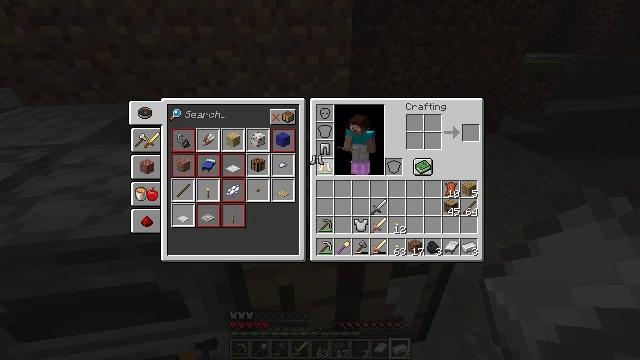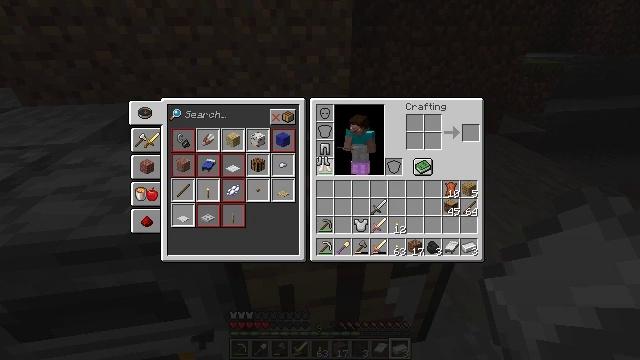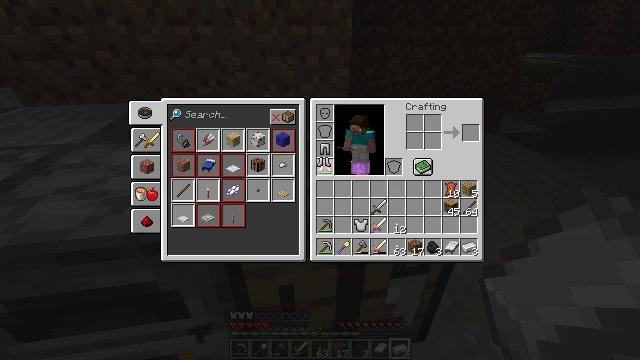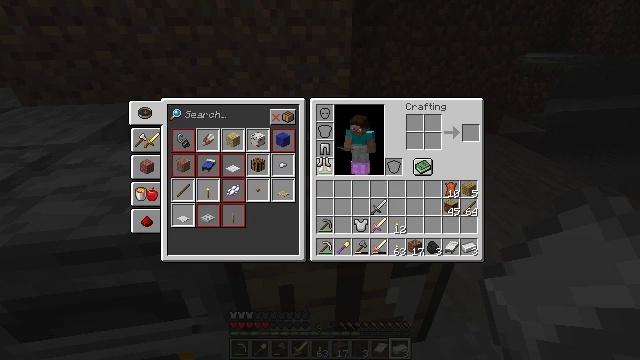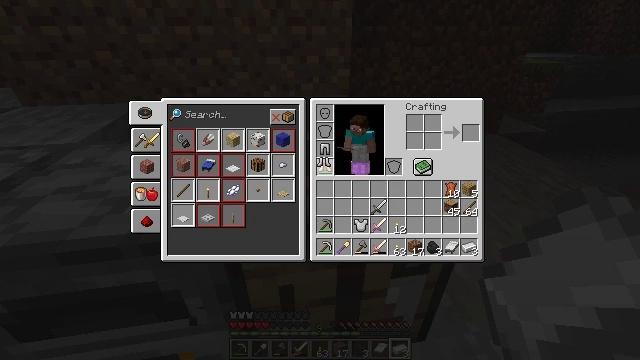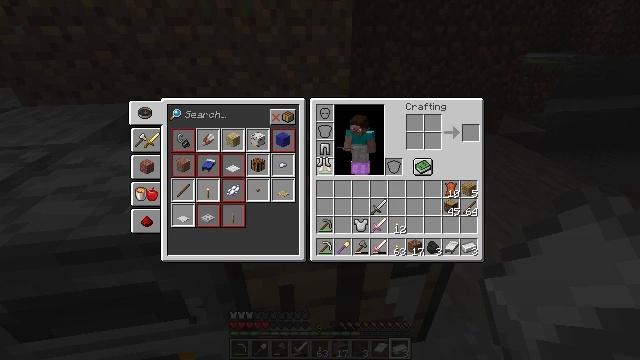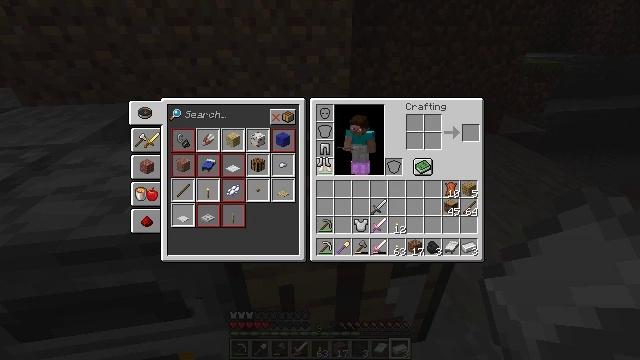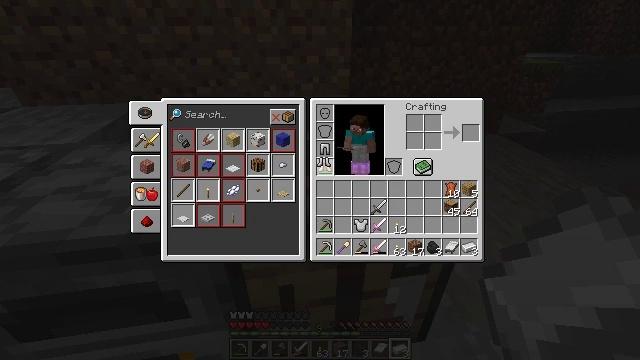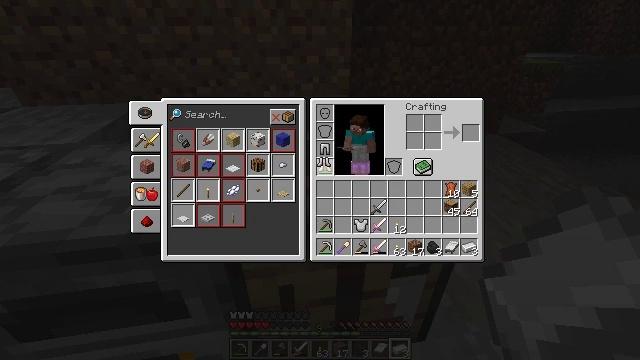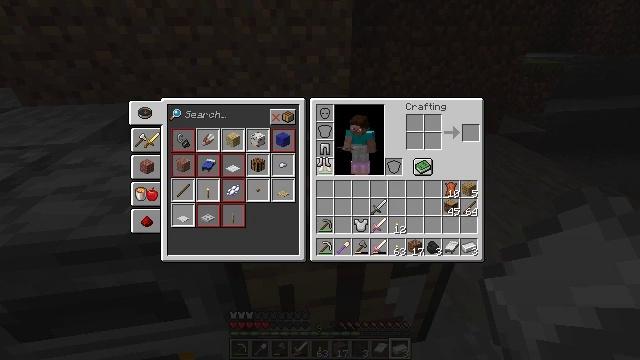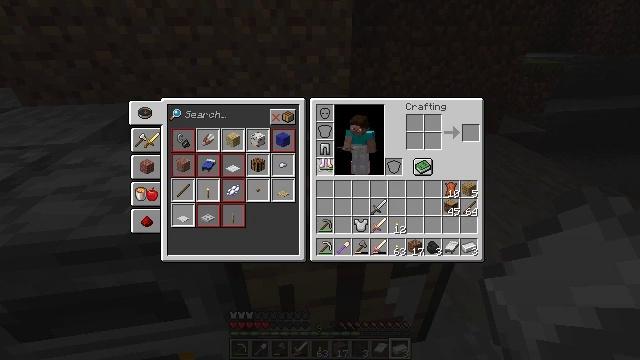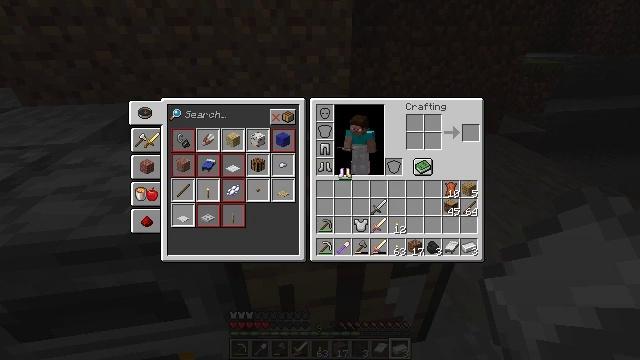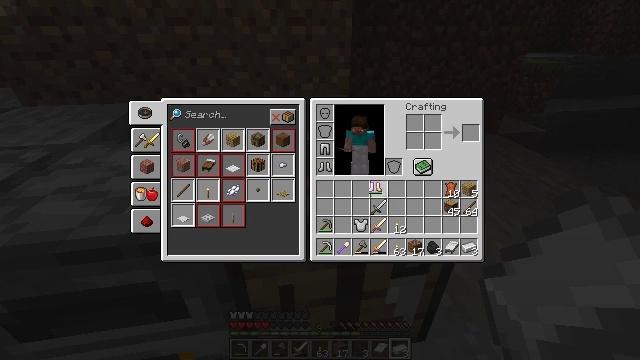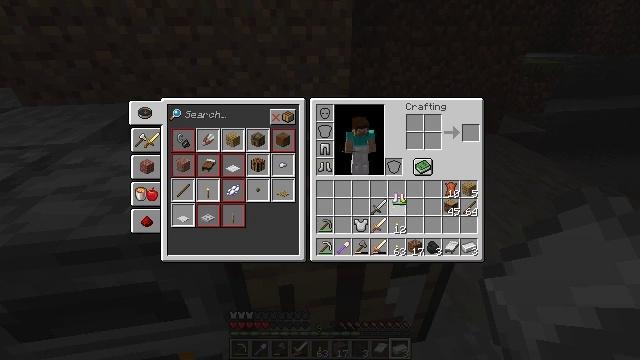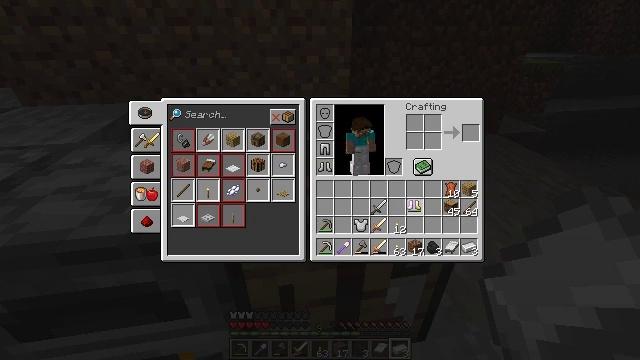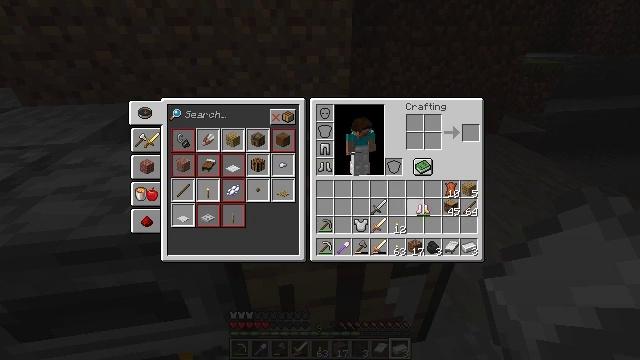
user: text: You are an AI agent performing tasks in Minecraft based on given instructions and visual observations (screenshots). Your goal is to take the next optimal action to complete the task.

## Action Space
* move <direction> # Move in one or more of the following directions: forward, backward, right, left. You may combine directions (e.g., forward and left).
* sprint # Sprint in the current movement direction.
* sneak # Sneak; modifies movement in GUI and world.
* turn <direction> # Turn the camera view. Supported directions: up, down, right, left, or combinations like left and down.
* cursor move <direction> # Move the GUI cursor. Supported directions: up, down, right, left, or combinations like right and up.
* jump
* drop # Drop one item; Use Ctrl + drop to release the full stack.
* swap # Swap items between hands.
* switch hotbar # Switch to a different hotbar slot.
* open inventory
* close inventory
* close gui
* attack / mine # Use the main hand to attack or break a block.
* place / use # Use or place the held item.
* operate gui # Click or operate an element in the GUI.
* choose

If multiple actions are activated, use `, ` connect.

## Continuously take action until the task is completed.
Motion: motion action
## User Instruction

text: Drop golden boots.
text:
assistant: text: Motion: no_op
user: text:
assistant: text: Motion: no_op
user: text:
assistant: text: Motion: no_op
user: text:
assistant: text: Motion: no_op
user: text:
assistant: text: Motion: no_op
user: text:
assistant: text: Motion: no_op
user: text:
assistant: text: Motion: operate gui
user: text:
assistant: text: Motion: operate gui
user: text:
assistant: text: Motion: operate gui
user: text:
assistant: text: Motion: no_op
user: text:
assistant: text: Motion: cursor move right and down
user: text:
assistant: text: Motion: cursor move right and down
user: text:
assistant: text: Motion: cursor move right and down
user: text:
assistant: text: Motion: cursor move right and down
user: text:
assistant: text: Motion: cursor move right
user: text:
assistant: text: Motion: no_op
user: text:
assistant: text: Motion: no_op
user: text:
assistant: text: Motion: no_op
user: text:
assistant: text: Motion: no_op
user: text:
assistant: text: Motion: no_op
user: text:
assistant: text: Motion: operate gui
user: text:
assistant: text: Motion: operate gui
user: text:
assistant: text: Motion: operate gui
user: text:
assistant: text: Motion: no_op
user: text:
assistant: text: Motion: no_op
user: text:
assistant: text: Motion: no_op
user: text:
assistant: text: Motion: no_op
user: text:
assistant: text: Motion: no_op
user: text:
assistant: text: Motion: no_op
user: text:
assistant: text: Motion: no_op